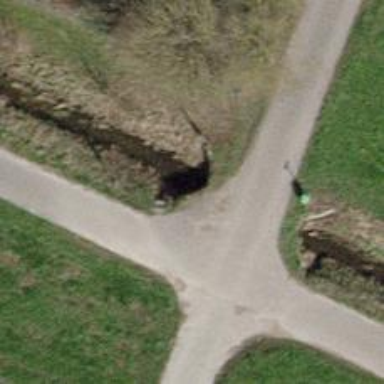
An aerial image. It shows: Tunnel.